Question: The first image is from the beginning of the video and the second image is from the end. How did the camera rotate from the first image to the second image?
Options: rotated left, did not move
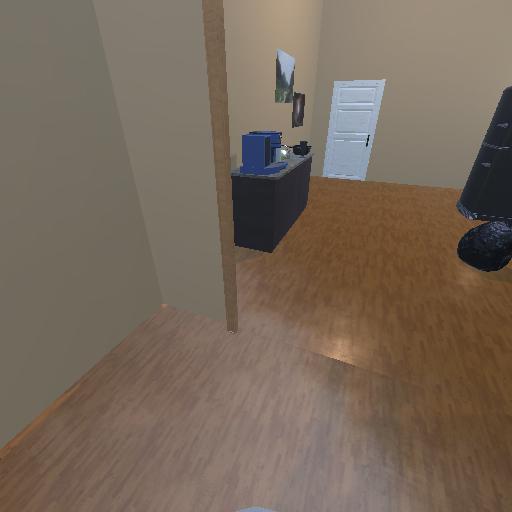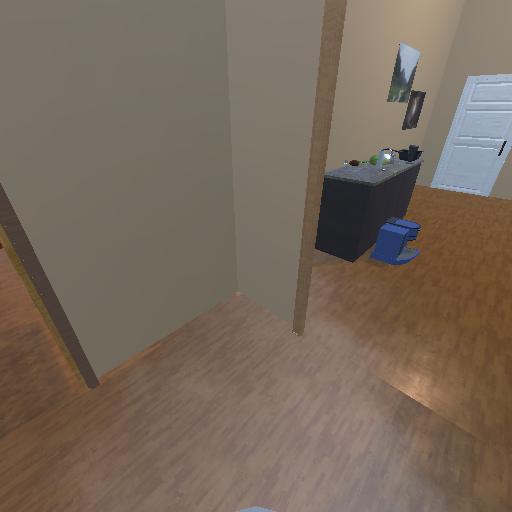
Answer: rotated left